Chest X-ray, PA view. Patient: 5 years old, sex F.
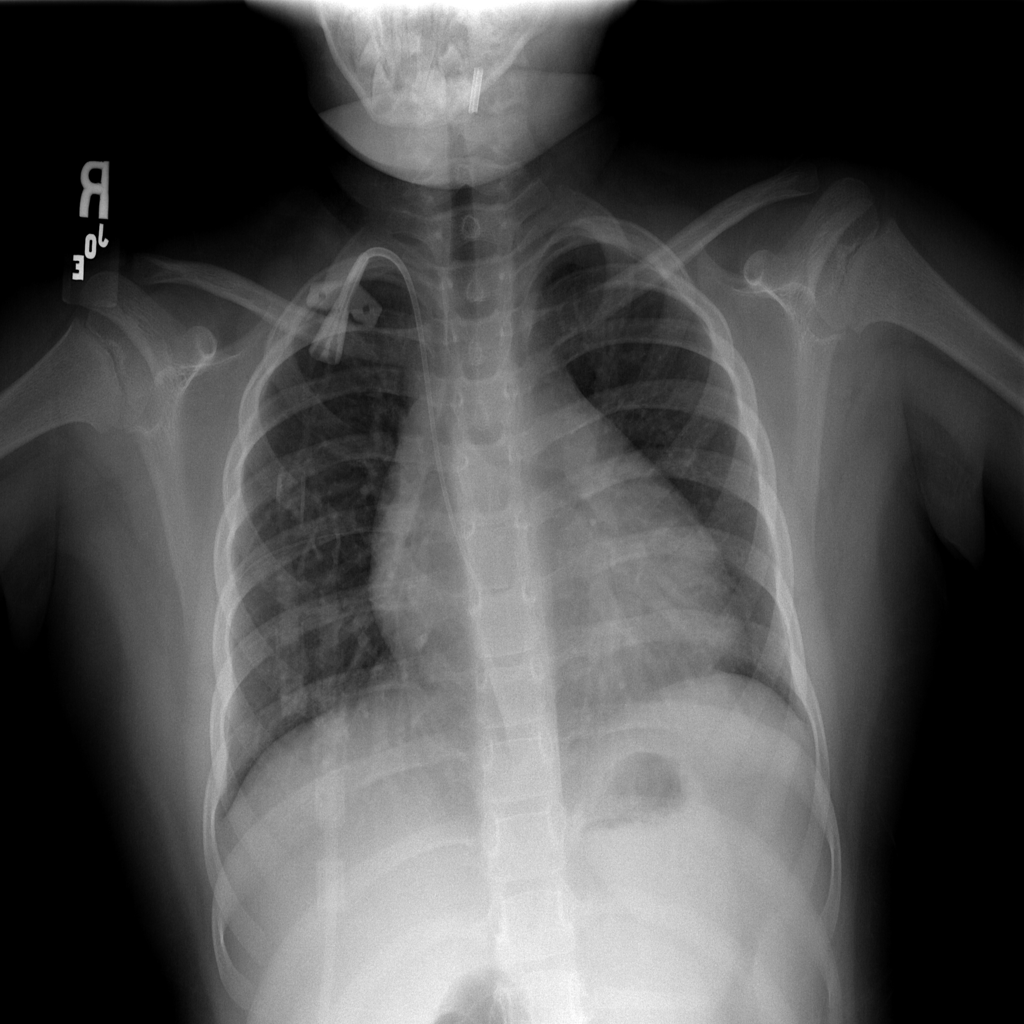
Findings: No Finding